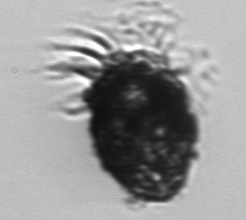
Label: Stenosemella_pacifica